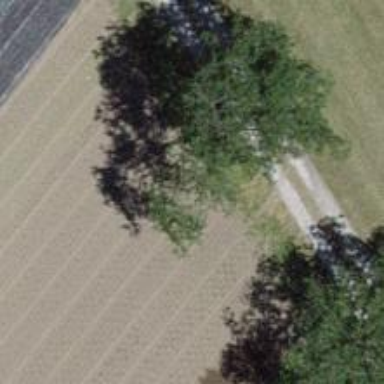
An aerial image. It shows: Beautiful tree in nature.